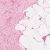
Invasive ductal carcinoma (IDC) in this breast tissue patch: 0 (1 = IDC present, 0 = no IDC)